Field crop: tomato
Growth stage: 1
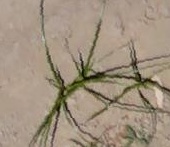
Species: cyperus